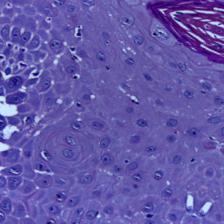
Diagnosis: OSCC